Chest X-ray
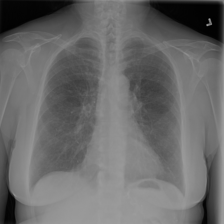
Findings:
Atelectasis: negative
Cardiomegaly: negative
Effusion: negative
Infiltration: negative
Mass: negative
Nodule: negative
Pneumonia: negative
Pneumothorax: negative
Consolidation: negative
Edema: negative
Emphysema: negative
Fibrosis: negative
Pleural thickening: negative
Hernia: negative